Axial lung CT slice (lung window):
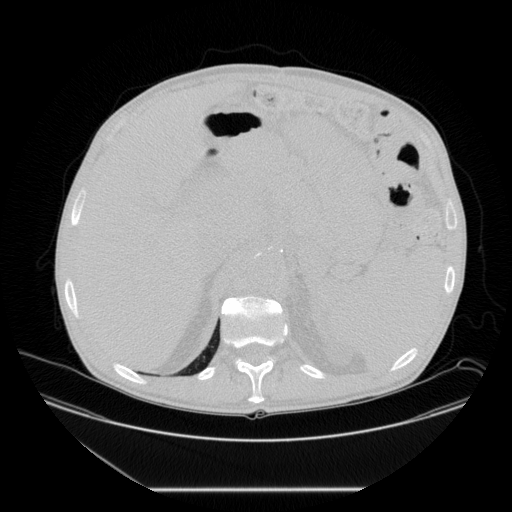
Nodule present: no